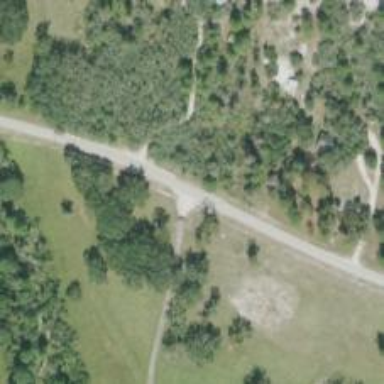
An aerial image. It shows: Unclassified road.